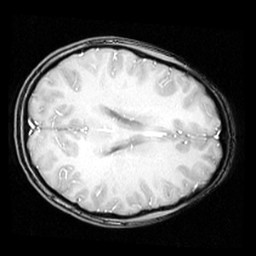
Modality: inplaneT1
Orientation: axial
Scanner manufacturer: ge
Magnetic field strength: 3 T
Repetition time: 0.2 s
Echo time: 0.0036 s